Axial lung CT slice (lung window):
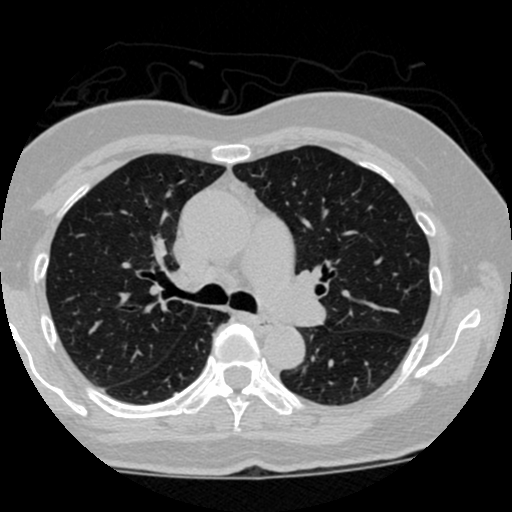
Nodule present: no